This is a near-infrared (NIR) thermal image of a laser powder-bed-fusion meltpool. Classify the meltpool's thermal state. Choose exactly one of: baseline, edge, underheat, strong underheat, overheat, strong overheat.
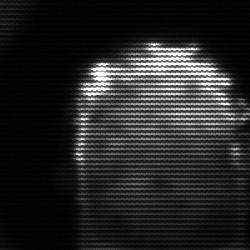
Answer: baseline